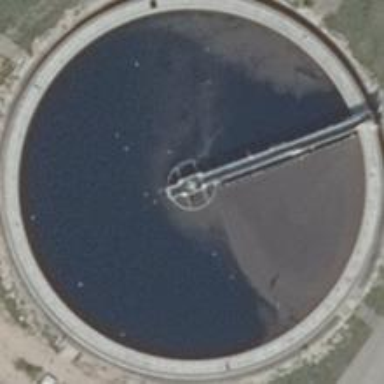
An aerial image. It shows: Wastewater reservoir surrounded by water in natural setting.